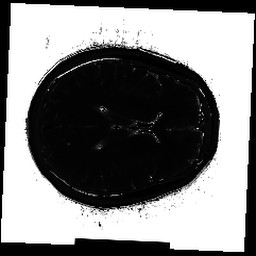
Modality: T2map
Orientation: axial
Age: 56
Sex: female
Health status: ill